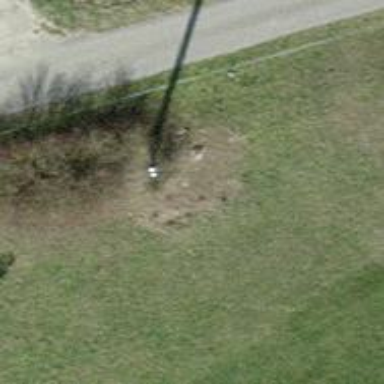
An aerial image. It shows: Power pole.